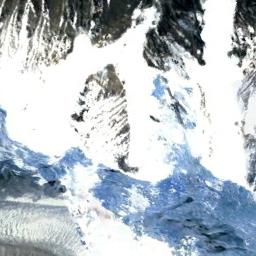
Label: snowberg